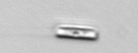
Label: pennate